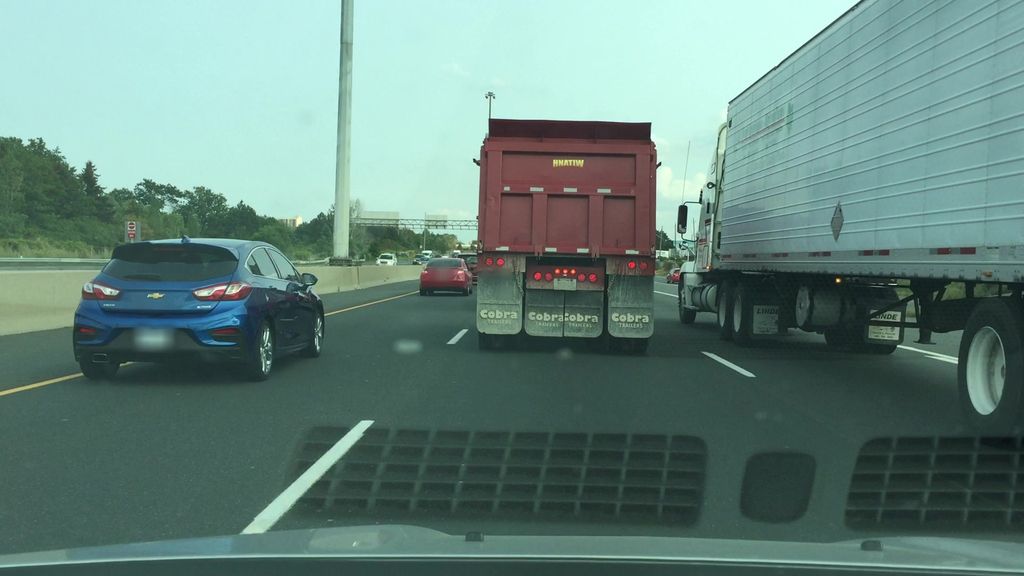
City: hamilton